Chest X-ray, PA view. Patient: 55 years old, sex F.
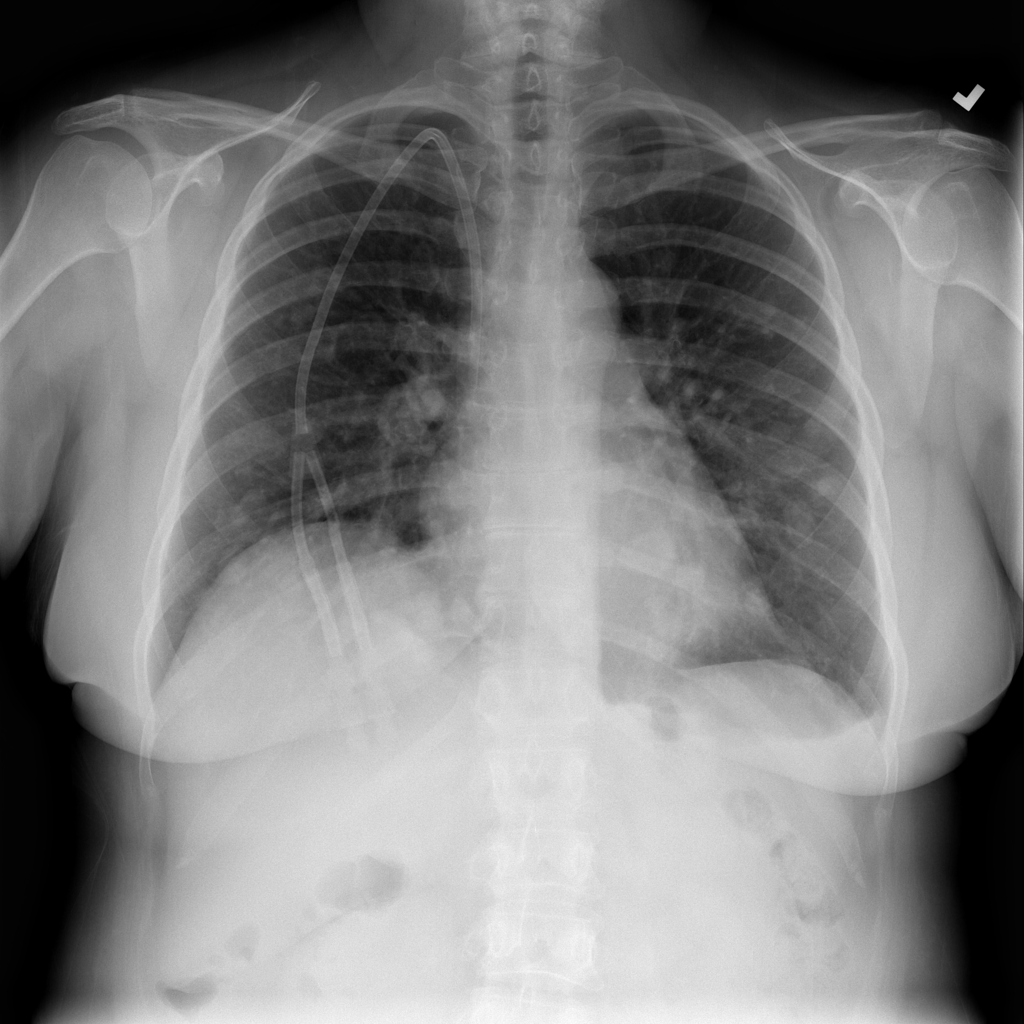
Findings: Effusion, Mass